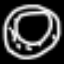
Label: donut